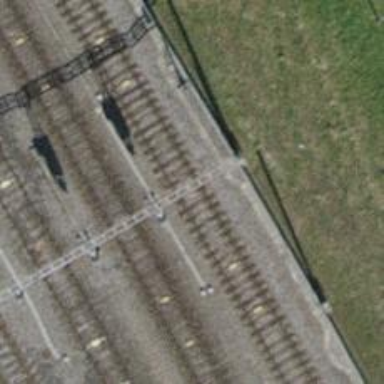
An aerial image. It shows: Railway signal.